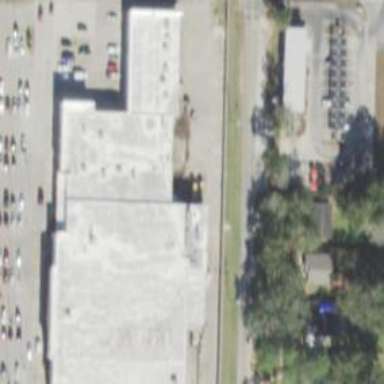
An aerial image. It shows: Mall building.